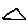
Label: triangle